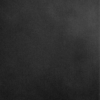
Label: dusty